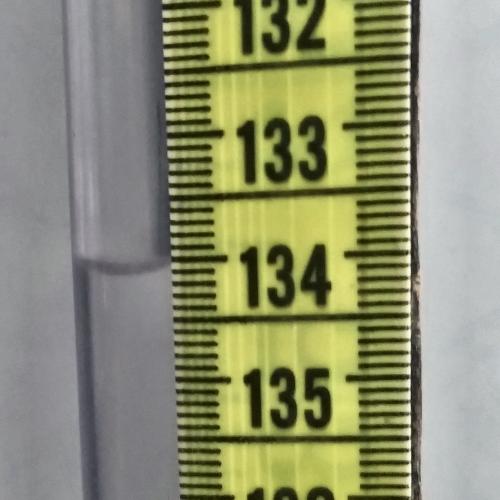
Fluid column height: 134.1 cm